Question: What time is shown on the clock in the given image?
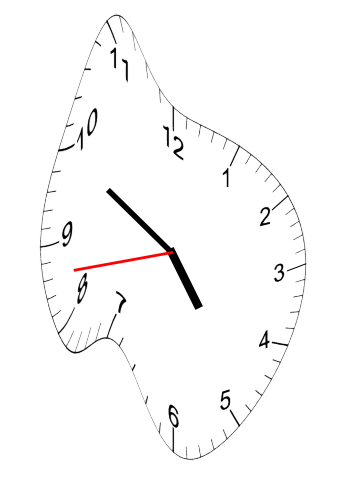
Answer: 04:49:43